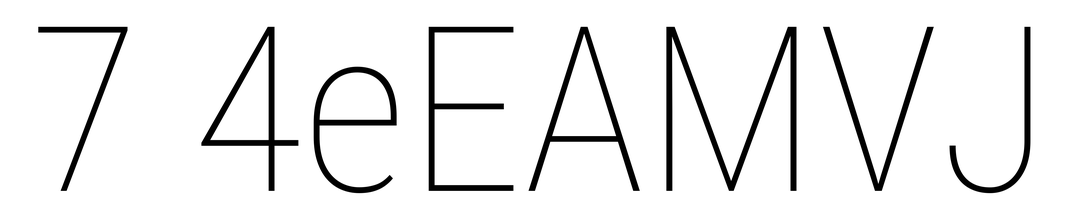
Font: Roboto_Condensed_Thin